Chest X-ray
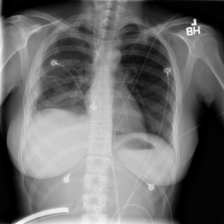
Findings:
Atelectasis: negative
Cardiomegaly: negative
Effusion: negative
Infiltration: negative
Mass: negative
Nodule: negative
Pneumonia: negative
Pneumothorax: positive
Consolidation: negative
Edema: negative
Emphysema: negative
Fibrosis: negative
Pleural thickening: negative
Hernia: negative